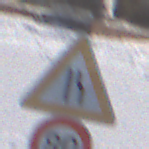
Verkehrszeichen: EinseitigVerengteFahrbahnRechts
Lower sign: Geschwindigkeit80
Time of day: MorningAfternoon
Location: Outdoor (Nature)
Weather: PartlyCloudy
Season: Winter
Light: Natural